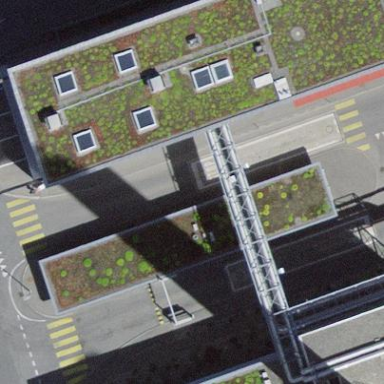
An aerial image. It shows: Building with flat roof.